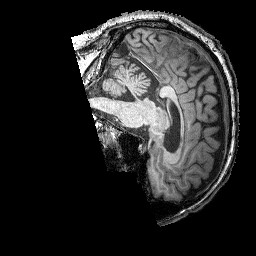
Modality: T1w
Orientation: sagittal
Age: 56
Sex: male
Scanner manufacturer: siemens
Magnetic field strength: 3 T
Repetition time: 2.25 s
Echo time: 0.00415 s